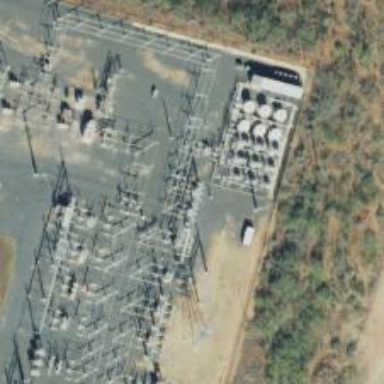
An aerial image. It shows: Switch used for power control.